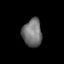
Tissue: skin
Cell type: Myeloid cells
Senescence score: 0.2179
Nuclear area (px): 527
Mean DAPI intensity: 115.457